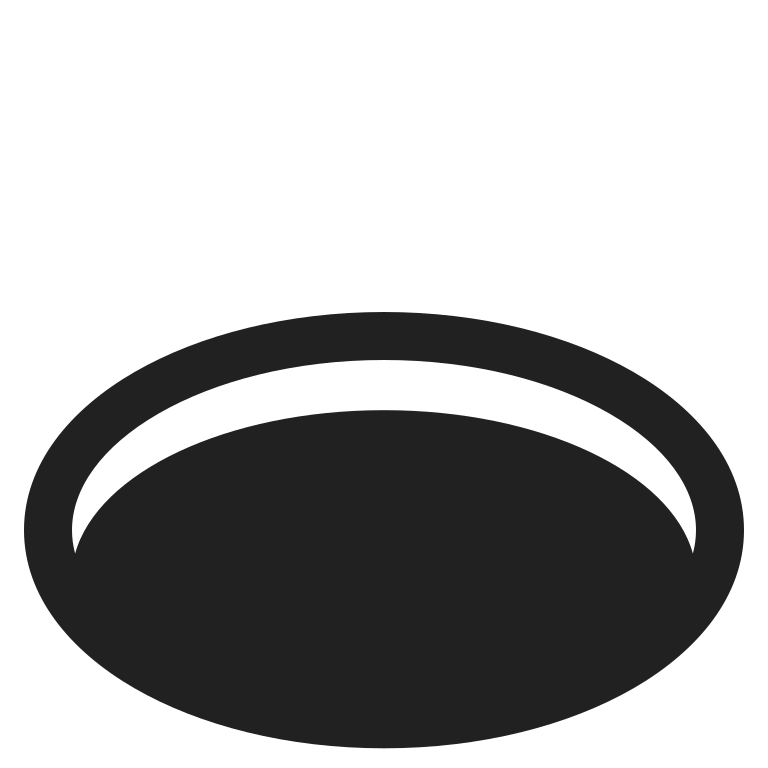
hole high contrast